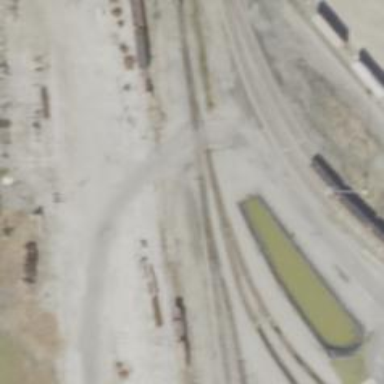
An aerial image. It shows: Level crossing along the railway.